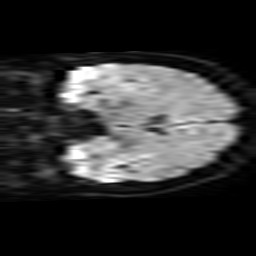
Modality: TRACE
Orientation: coronal
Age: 39
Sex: female
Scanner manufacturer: philips
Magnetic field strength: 1.5 T
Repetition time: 4.812 s
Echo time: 0.07764 s